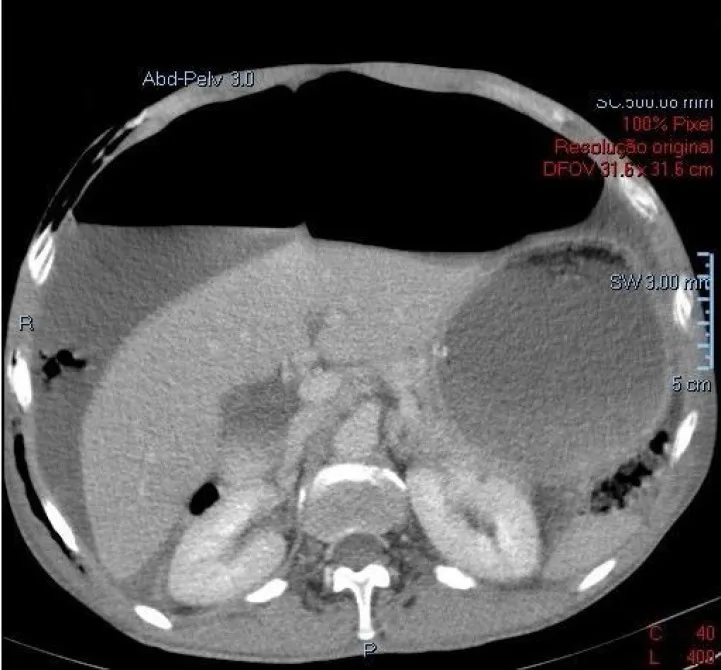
CT of Pneumoperitoneum after perforation (2018).
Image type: radiology (ct)